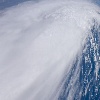
Label: cloud